Field crop: tomato
Growth stage: 2
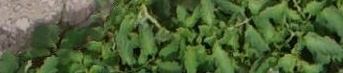
Species: tomato